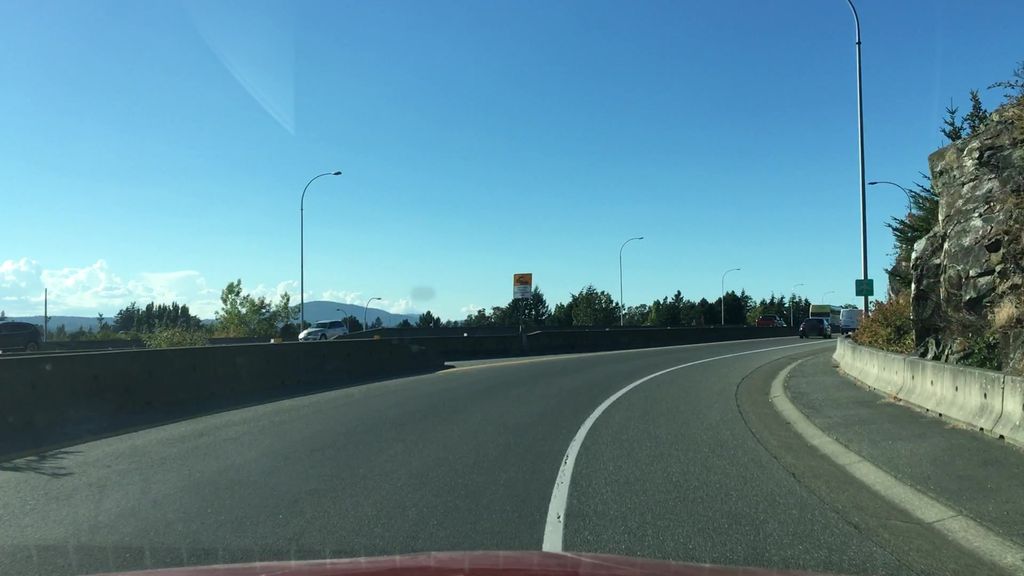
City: victoria